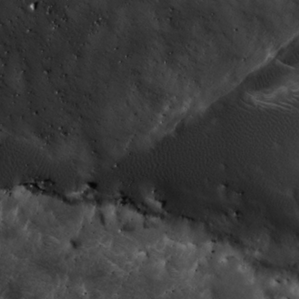
Label: non_frost